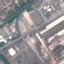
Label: Industrial